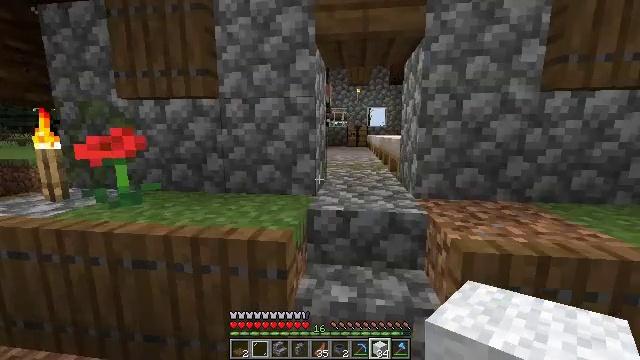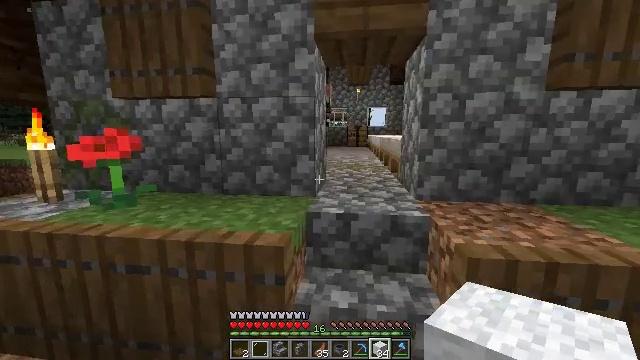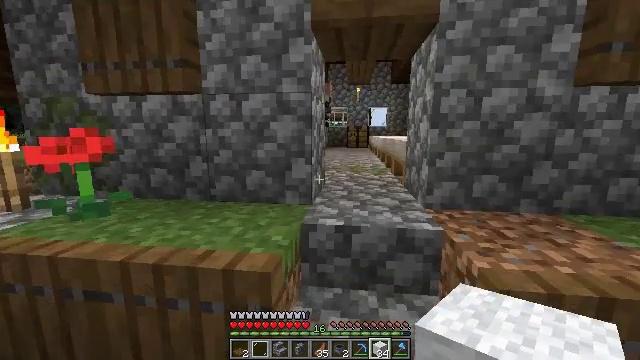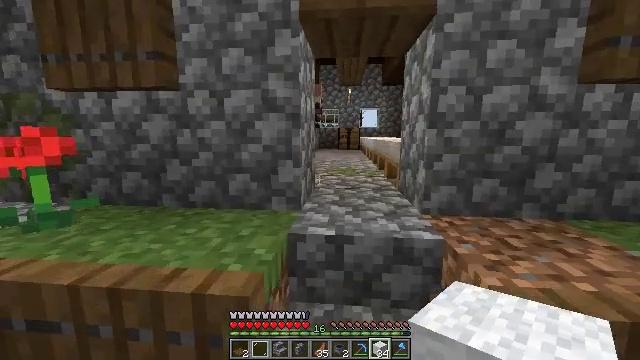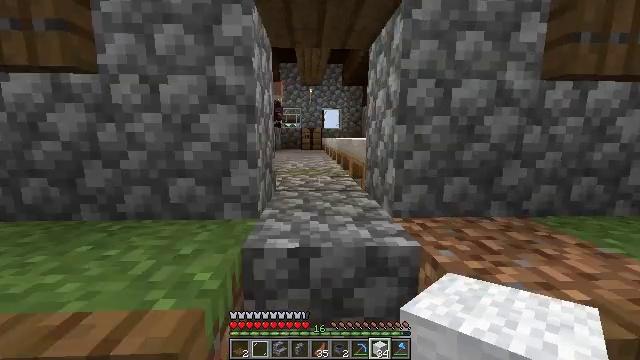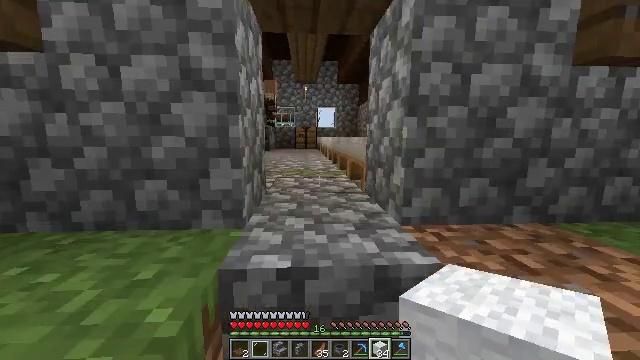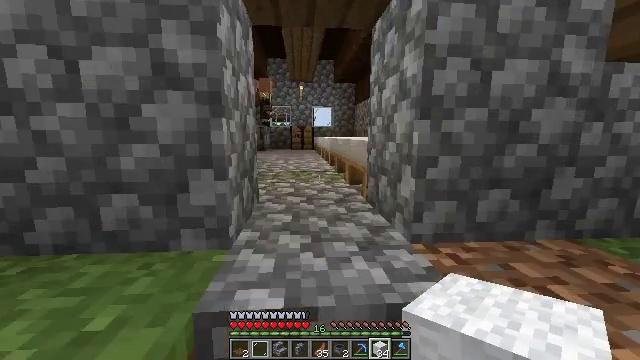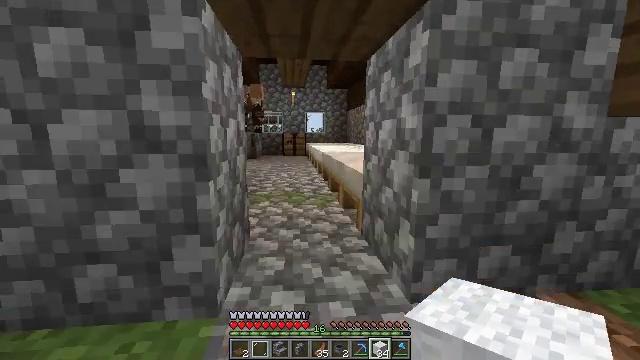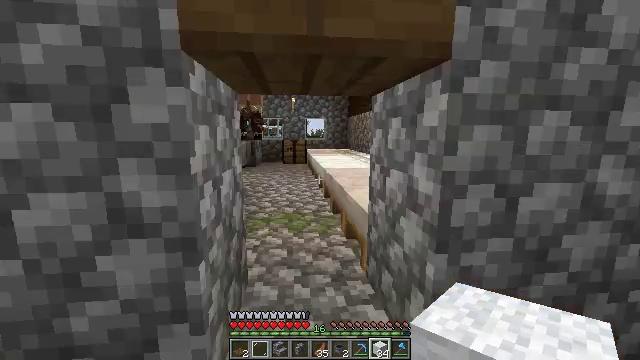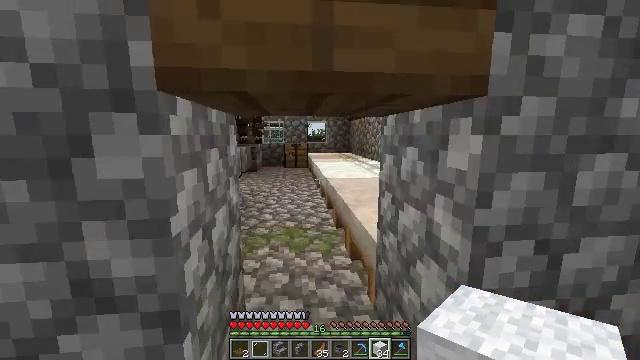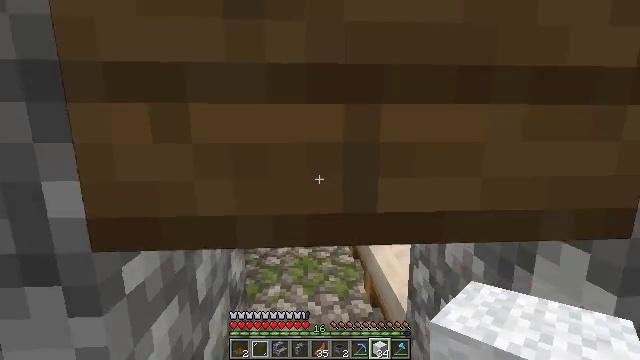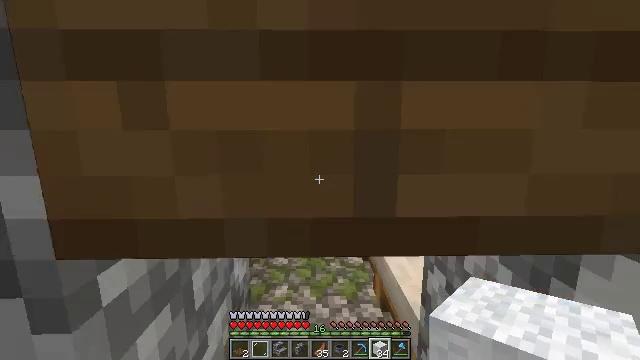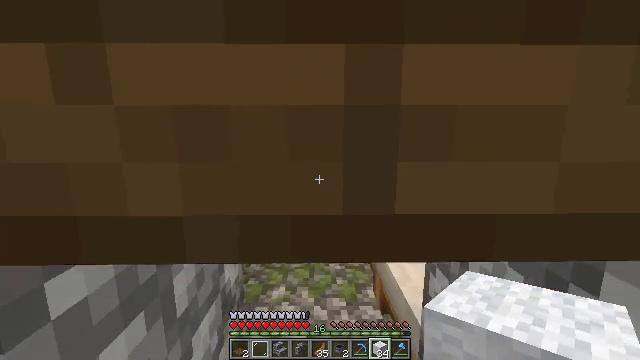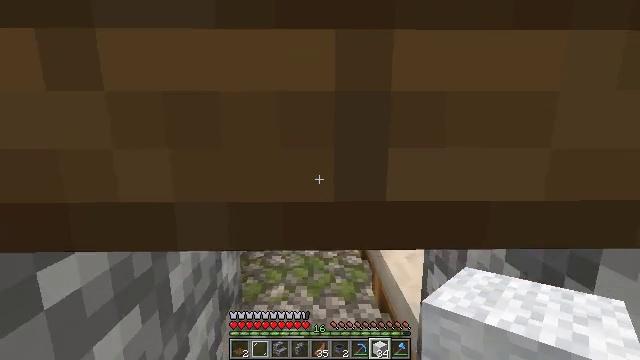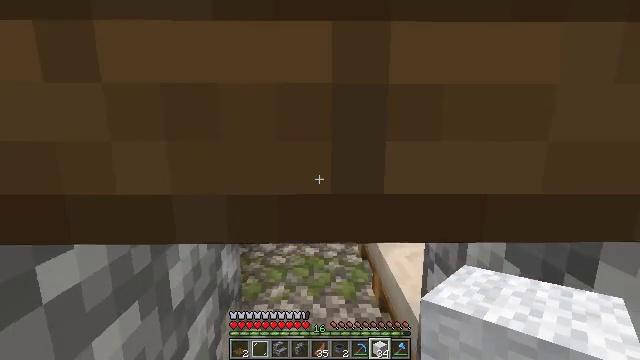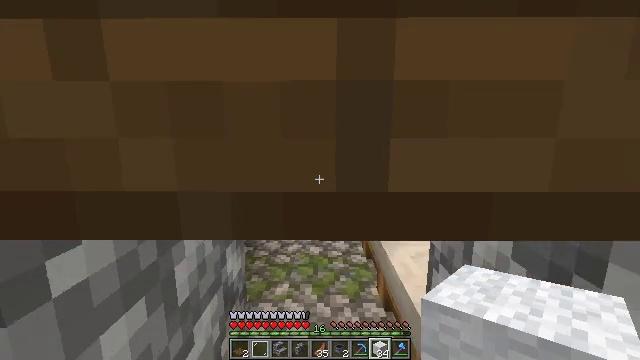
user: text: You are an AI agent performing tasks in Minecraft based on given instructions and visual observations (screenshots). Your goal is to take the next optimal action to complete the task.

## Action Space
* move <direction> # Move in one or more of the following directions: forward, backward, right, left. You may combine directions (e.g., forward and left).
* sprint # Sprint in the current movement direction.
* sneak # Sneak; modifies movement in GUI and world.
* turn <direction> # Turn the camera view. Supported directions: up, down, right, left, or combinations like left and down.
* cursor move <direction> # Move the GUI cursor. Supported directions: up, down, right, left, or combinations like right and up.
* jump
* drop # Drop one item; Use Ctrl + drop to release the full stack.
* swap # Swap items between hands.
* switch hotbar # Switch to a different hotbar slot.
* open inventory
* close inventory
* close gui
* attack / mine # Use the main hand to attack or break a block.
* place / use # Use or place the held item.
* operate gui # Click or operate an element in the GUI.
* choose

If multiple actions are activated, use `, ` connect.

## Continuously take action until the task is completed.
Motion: motion action
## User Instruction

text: Retrieve the blue bed from the ground.
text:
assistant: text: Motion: move forward
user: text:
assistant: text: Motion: move forward
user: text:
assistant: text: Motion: move forward, turn right
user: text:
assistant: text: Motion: move forward, turn right
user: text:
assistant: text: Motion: move forward, turn right
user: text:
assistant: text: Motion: move forward
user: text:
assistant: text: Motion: move forward, turn right
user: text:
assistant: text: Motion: move forward
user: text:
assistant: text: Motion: move forward
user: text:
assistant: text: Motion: move forward, turn left
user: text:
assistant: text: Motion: move forward, turn left
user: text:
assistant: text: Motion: move forward
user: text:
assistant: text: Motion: move forward
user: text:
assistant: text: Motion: move forward
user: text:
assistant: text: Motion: move forward, sneak, turn left
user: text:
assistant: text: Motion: move forward, sneak
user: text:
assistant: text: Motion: sneak
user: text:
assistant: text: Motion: sneak
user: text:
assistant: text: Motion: move forward, sneak
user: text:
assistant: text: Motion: move forward, sneak
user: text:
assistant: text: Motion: move forward, sneak
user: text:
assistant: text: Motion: move forward, sneak
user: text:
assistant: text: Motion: move forward, sneak
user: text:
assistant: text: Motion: move forward, sneak
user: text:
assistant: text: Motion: move forward, sneak
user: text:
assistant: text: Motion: move forward, sneak
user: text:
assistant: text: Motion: move forward, sneak
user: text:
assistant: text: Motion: move forward
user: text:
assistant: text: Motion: move forward
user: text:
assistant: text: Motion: move forward